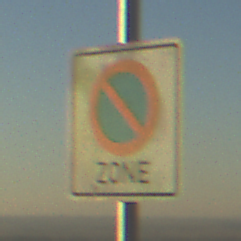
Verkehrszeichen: BeginnEingeschraenktesHalteverbotZone
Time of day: SunriseSunset
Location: Outdoor (Nature)
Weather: Clear
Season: NotSpecified
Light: Natural